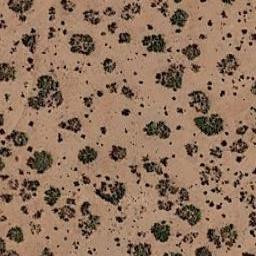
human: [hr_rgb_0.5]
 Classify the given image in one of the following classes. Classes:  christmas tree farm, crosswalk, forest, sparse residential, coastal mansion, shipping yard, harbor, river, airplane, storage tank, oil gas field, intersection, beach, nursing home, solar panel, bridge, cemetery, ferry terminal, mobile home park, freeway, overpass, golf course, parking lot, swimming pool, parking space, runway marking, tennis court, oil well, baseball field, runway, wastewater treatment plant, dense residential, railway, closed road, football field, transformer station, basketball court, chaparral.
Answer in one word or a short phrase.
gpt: chaparral